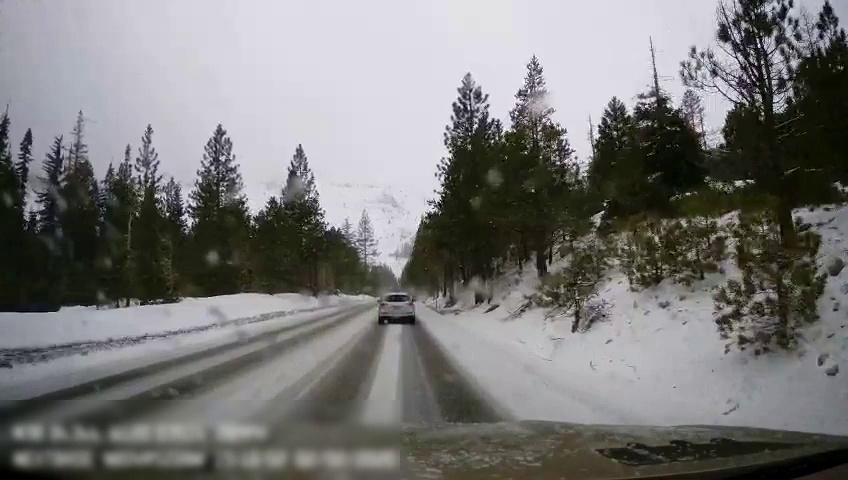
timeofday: Day
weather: Snowy
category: Drivable Space
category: Vehicles | SUV
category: Lanes | Opposite Lane